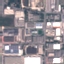
Label: Industrial